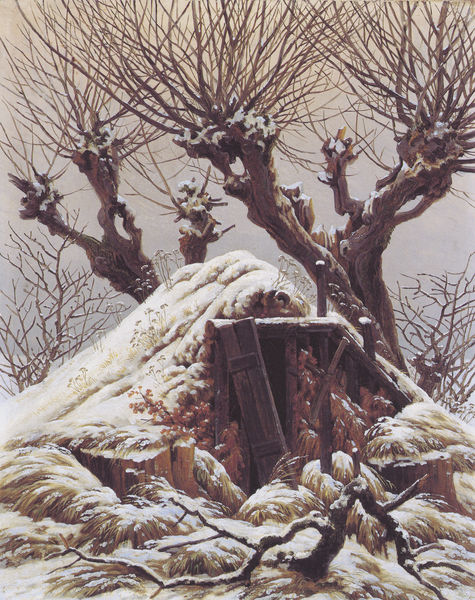
Titel: Verschneite Hütte
Künstler: Caspar David Friedrich
Standort: Berlin
Institution: Alte Nationalgalerie
Schlagwörter: baum, berg, blätter, gemälde, himmel, weiß, wolken, baumstämme, bäume, dreieck, gelb, landschaft, äste, blumen, braun, grau, holz, tür, zeichnung, ölbild, blüten, dach, eis, gras, schnee, wiese, alt, tot, ast, einsamkeit, gräser, hügel, kalt, natur, pfähle, weide, zweige, einsam, gebüsch, hütte, höhle, wald, schnell, getreide, verlassen, öde, mauer, nebel, kahl, latten, türe, winter, friedrich, romantik, unterstand, bretter, glatt, tor, pfosten, foto, eingang, keller, ruine, offen, weiden, einöde, heide, wurzel, kälte, zweig, traurigkeit, brett, grasbüschel, kaputt, landschaftsbild, wurzeln, efeu, pforte, eingefallen, grab, moor, karg, winterlandschaft, versteck, naturalistisch, frost, david, graß, zerbrochen, baäume, holzbalken, verfallen, trauerweide, zerfall, verschlag, platanen, verschneit, caspar, köhler, dahl, kopfweide, eingestürzt, köhlerhütte, erdhütte, harry potter, schneehütte, futterstelle, erschlag, bka, kag, verroottet